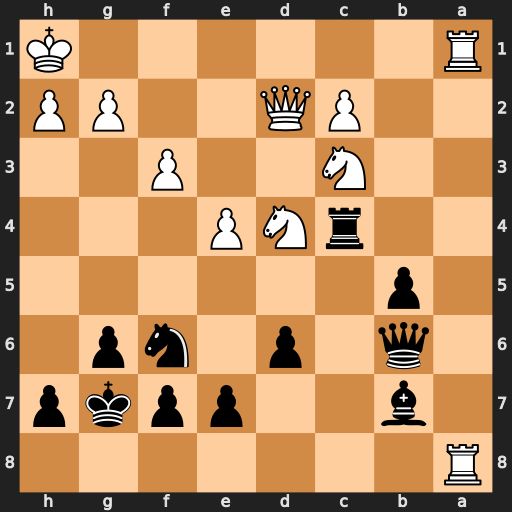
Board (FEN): R7/1b2ppkp/1q1p1np1/1p6/2rNP3/2N2P2/2PQ2PP/R6K
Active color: b
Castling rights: -
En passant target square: -
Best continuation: Rxd4 Qe1 Bxa8